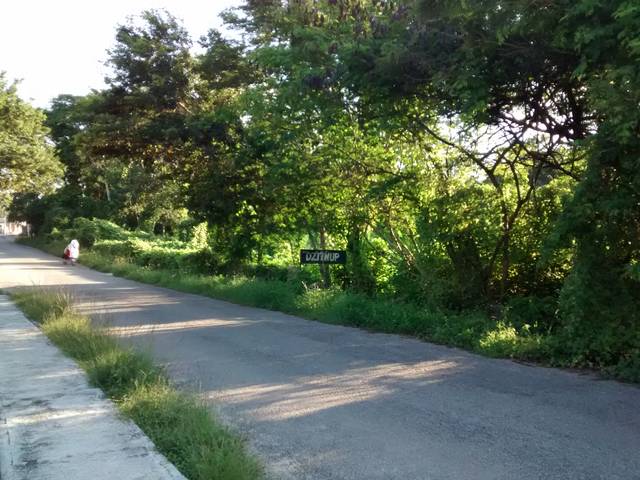
Region: Mexico
Coordinates: 20.651, -88.244